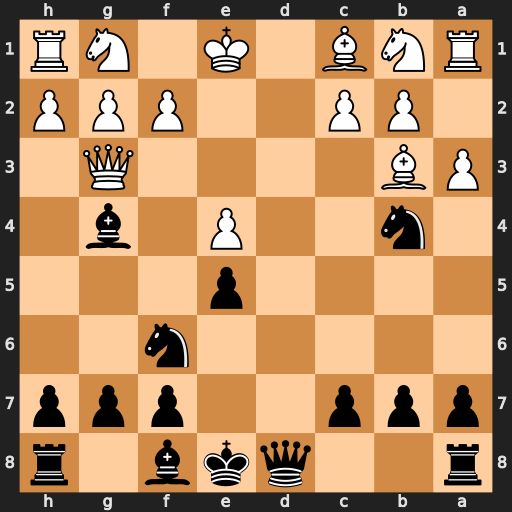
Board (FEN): r2qkb1r/ppp2ppp/5n2/4p3/1n2P1b1/PB4Q1/1PP2PPP/RNB1K1NR
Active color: b
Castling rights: KQkq
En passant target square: -
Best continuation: Qd1#